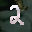
Label: 2